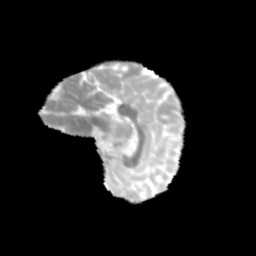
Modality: MD
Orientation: sagittal
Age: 11
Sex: female
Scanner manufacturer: siemens
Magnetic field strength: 3 T
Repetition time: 3.8 s
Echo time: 0.07 s